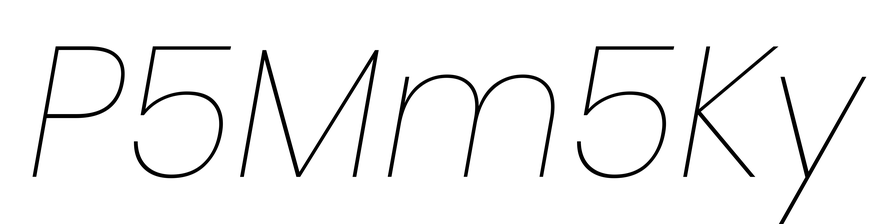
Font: Poppins-ThinItalic